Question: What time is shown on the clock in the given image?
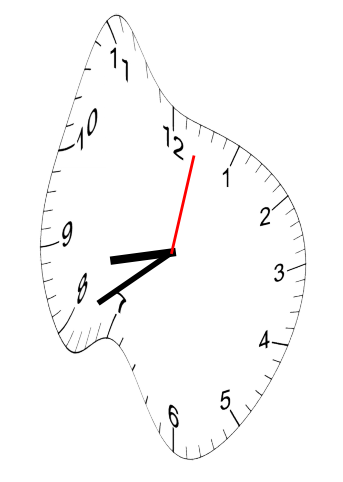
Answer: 08:40:02